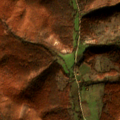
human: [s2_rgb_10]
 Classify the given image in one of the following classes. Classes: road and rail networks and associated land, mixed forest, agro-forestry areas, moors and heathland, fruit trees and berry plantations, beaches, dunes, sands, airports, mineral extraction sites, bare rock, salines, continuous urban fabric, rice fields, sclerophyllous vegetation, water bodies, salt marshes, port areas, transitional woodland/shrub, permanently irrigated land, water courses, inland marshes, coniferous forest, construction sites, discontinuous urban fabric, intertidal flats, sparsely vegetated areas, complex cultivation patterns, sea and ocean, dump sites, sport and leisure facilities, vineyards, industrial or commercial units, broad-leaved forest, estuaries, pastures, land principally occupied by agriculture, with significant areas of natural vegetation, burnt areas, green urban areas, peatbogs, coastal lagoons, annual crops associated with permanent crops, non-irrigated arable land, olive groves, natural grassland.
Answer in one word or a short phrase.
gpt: land principally occupied by agriculture, with significant areas of natural vegetation, broad-leaved forest